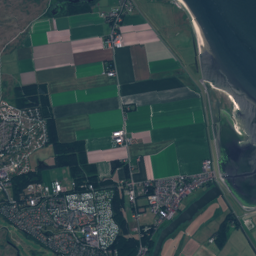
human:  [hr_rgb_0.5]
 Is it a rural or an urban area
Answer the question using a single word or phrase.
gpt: urban

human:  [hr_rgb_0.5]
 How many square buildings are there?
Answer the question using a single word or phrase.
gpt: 1

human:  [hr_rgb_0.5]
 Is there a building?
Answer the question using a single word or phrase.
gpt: yes

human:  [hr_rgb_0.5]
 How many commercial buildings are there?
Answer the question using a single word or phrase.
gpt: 27

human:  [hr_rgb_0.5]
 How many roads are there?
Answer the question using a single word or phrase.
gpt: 437

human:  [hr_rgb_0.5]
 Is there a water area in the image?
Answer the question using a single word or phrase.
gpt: yes

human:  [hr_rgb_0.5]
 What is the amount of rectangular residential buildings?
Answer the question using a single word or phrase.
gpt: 1065

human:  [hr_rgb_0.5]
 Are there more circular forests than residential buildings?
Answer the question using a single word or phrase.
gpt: no

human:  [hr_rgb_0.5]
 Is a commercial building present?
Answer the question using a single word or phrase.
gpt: yes

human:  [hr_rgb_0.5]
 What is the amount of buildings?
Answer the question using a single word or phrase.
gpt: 1568

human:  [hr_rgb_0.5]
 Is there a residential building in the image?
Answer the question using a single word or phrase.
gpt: yes

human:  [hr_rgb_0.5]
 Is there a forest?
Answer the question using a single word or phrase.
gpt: yes

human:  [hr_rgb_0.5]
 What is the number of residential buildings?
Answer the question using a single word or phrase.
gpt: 1534

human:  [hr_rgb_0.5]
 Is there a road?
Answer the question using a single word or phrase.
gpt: yes

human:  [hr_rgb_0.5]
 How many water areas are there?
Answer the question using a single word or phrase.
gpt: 50

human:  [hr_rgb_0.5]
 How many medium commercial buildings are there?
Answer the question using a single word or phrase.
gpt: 2

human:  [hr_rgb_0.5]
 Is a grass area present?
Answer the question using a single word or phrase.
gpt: yes

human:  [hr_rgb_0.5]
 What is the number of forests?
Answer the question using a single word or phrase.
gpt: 198

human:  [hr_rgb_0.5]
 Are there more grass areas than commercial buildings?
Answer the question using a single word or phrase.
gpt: yes

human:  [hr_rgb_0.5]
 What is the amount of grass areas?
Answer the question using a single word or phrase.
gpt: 165

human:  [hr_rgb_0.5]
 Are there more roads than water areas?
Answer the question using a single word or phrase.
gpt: yes

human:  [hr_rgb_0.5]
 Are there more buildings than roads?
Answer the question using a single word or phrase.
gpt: yes

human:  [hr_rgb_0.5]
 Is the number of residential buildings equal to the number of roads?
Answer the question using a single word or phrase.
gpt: no

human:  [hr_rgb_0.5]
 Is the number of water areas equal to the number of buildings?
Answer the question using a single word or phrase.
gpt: no

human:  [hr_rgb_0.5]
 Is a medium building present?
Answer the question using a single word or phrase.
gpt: yes

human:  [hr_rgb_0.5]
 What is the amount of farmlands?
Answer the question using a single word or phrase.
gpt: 27

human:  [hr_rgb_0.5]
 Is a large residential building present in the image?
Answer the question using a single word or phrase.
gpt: no

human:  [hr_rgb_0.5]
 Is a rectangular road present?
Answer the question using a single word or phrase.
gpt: no

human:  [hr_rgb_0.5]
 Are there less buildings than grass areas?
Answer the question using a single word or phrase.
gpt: no

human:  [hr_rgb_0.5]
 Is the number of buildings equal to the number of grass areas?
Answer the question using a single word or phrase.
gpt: no

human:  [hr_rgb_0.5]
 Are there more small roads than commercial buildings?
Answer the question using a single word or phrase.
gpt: yes

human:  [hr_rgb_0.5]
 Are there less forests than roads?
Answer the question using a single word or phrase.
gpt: yes

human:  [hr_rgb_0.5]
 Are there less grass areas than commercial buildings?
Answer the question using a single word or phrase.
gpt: no

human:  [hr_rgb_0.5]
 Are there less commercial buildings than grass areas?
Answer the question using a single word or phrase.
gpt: yes

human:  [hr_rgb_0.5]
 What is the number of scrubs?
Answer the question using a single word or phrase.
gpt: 42

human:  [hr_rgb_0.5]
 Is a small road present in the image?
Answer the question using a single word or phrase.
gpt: yes

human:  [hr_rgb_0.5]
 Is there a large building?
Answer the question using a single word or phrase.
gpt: no

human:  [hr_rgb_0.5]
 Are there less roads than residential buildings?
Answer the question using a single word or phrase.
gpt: yes

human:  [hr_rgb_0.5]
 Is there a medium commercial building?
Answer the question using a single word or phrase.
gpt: yes

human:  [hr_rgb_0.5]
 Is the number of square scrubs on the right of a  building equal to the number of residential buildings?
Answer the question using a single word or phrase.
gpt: no

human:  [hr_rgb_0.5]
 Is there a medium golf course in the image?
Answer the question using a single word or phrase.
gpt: no

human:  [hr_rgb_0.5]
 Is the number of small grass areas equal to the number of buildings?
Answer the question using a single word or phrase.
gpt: no

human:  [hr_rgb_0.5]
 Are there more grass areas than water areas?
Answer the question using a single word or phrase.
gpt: yes

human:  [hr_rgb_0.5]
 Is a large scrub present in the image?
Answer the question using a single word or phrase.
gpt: yes

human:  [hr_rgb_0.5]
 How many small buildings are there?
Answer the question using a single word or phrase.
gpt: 1557

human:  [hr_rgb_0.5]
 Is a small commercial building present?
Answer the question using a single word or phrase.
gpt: yes

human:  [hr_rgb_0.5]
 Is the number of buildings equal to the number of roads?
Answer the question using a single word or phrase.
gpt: no

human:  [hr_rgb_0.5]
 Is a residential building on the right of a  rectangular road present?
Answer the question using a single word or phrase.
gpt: no

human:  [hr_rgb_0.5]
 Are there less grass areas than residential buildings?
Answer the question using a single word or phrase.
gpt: yes

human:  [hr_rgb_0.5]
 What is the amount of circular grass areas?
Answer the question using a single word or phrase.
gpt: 1

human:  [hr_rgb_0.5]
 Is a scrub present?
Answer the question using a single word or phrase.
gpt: yes

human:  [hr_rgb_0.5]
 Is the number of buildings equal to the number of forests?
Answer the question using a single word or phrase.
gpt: no

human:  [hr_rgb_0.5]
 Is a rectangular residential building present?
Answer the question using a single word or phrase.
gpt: yes

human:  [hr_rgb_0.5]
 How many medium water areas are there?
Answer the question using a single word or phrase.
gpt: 6

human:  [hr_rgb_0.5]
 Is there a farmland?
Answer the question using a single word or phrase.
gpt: yes

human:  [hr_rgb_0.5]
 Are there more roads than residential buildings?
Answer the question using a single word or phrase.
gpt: no

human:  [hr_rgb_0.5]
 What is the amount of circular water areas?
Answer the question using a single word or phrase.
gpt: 7

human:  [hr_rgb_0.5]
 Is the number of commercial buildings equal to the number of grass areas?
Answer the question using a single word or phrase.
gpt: no

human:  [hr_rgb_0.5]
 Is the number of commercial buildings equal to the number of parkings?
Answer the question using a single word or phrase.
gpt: no

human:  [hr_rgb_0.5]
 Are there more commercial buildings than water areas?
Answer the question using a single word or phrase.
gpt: no

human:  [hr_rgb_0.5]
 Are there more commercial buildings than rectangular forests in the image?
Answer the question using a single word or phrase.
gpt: no

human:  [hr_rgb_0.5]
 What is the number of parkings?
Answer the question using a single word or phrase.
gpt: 23

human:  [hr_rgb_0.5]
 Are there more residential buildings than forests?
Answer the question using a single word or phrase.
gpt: yes

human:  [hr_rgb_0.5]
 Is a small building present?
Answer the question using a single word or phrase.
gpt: yes